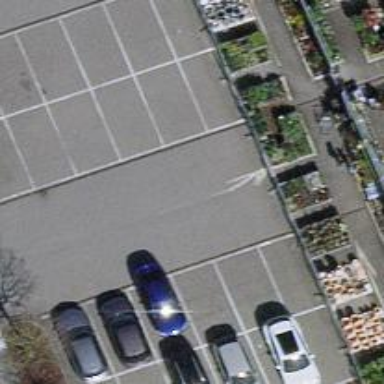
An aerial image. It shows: Road serving as parking aisle.